Aerial crown-view tile of a tropical tree (Barro Colorado Island, Panama), acquired 20250317:
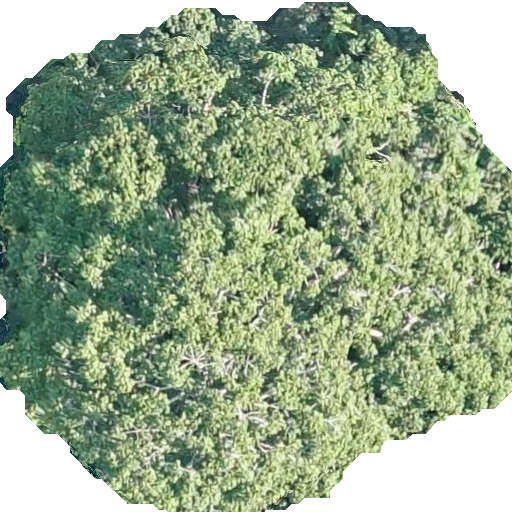
Species: Sterculia apetala
GBIF accepted scientific name: Sterculia apetala
Crown area: 325.549 m²